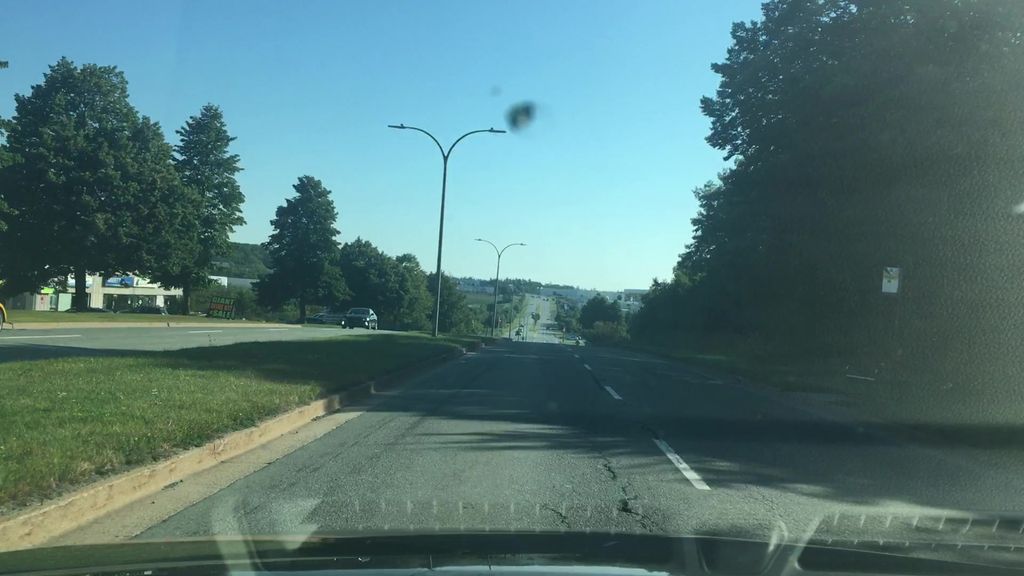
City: halifax